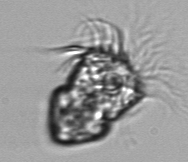
Label: Strombidium_inclinatum